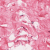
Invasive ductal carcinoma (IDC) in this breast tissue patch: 0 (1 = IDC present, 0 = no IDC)